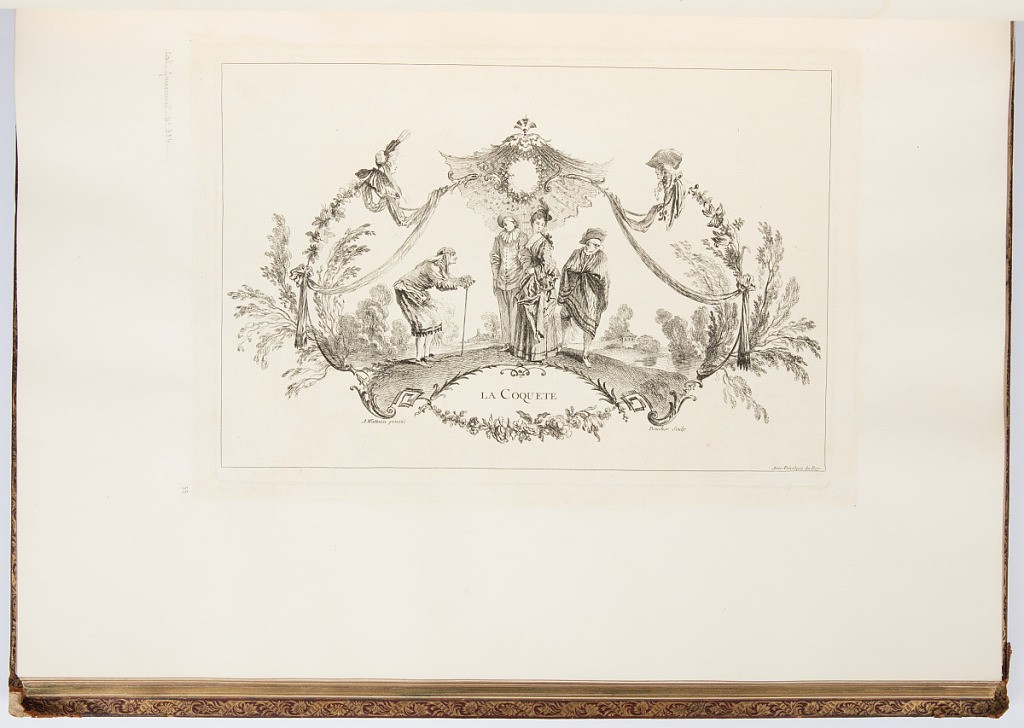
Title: LA COQUETE
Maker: Antoine Watteau, French, 1684–1721
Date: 1723-1735
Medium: Etching on laid paper
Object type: Bound print
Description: Vignette of figures in a landscape, including of a well-dressed woman, a Pierrot (from the Commedia dell'arte), an older man with a cane, and a young man in a cap and cape. This scene is set within an arabesque frame comprised of cartouches, busts, garlands, and scrolls. The plate is signed.